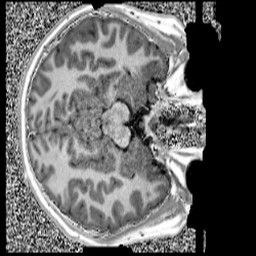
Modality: UNIT1
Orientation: axial
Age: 11
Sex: male
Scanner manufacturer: siemens
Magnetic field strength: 3 T
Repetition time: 4 s
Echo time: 0.00299 s